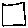
Label: square